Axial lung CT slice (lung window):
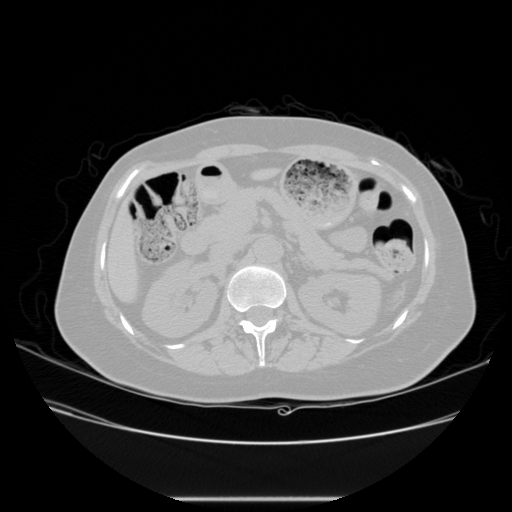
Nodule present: no